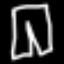
Label: pants